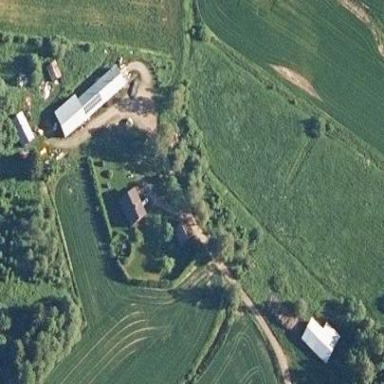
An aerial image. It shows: Farmyard area.